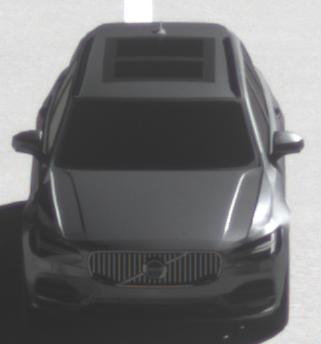
Make: Volvo
Model: V90
Detailed model: -
Model produced from: 2016
Model produced until: 2020
Doors: 5
Color: gray
Road condition: dry road
Daytime: midday
Contrast: high contrast